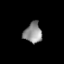
Tissue: lung
Cell type: Epithelial cells
Senescence score: 0.2024
Nuclear area (px): 361
Mean DAPI intensity: 139.87